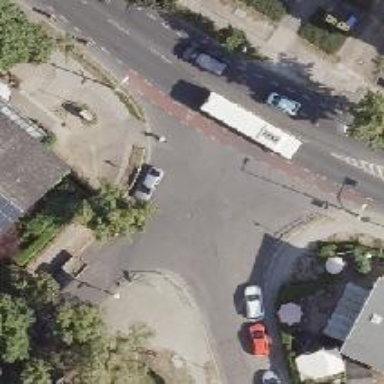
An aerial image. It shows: Unmarked crossing on the road.